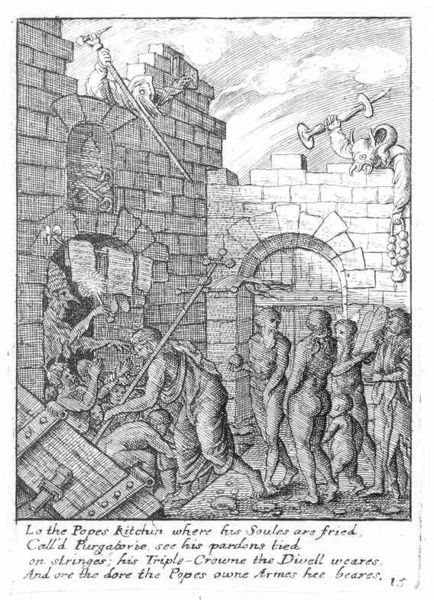
Titel: Christi Höllenfahrt
Künstler: Wenzel Hollar
Standort: Karlsruhe
Institution: Staatliche Kunsthalle Karlsruhe
Schlagwörter: akt, angriff, blätter, dunkel, feuer, gruppe, himmel, kampf, mann, nackt, schatten, weiß, wolken, frauen, menschen, stadt, frau, grau, holz, licht, mund, männer, nase, rücken, schwarz, skizze, symbol, szene, tür, zeichnung, gebäude, haus, hund, tuch, leute, alt, bart, jung, wand, gesicht, stein, steine, kirche, boden, auge, gewand, gewänder, kind, blatt, england, arbeit, kinder, apfel, holzschnitt, schrift, papier, schnabel, bogen, türen, stab, fahne, hart, kette, mauer, ziegel, grafik, graphik, türe, baby, arbeiter, figuren, rundbogen, angst, krieg, schlacht, sturm, zerstörung, bischof, könig, lanze, papst, karikatur, inschrift, leuchter, bretter, nackte, scham, bauer, tor, gestalt, zinnen, flucht, bögen, bad, adam, eva, eingang, nische, ruine, schwein, stangen, maske, moses, narr, spott, buch, zettel, burg, kreuz, religion, torbogen, stürmen, festung, mauerwerk, nakt, brett, druck, druckgraphik, schwarz weiss, schraffur, radierung, schrafur, stich, seite, illustration, satire, schwert, text, waffen, zeitung, überfall, buchstaben, schawrz, beschriftung, angel, volk, schritt, gebet, dämon, orgie, sieg, gestalten, gemäuer, portal, tore, wappen, kerzenständer, kerzenhalter, kerzenleuchter, küche, kaputt, akten, handwerker, werkzeug, stäbe, glocke, zahl, christus, jesus, mauern, scharnier, apokalypse, hilfe, hölle, jüngstes gericht, teufel, versuchung, mittelalter, rundbögen, eroberung, krieger, seelen, romanik, bizarr, mönch, stadtmauer, lanzen, mitra, mönche, tiara, tempel, märtyrer, speer, speere, schlüssel, kupferstich, rosenkranz, sünde, christen, wurf, ungeheuer, durchbrochen, bau, satan, sklaven, nummer, seele, auferstehung, englisch, kandelaber, verschlossen, helfen, christi, bauen, spindel, geicht, verschlag, angeln, dämonen, fratzen, hexe, monster, baustelle, zauberer, grupe, masken, tafeln, schwarzu, reformation, katholisch, inzucht, kreuzstab, buchillustration, eindringlinge, werkzeig, bildersturm, riegel, ber, steintafel, belagerung, angreifer, überfallen, höllenschlund, pabst, verlies, gesetzestafel, tara, drei grazien, einbruch, mikrofon, ungetier, götze, ketzer, einnahme, türangel, aufruhe, vorhölle, kreeuz, purgatorio, papstwappen, religioin, lucifer, beim, trolle, rore, zauberstab, hexenküche, volksaufstand, 10 gebote, po, 15, nackte menschen, taufel, thiara, mozes, m,auer, selen, besessene, bischoph, afstandung, popes kitchen, taeln, leutemenschen, nacckt, menschen nackt, werkzeueg, ruin3, ruienenmalerei, orgi